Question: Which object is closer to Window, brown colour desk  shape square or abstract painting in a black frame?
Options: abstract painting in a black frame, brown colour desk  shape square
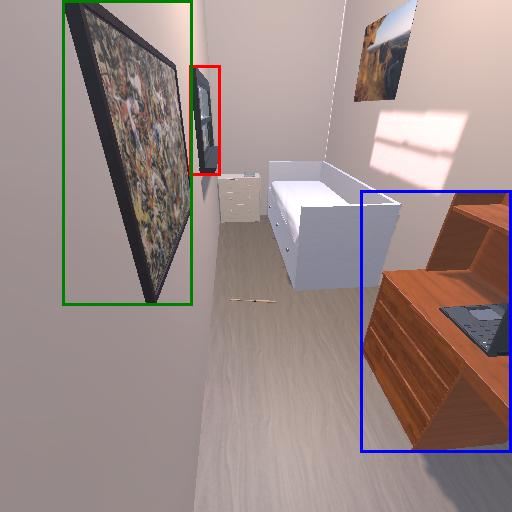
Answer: abstract painting in a black frame